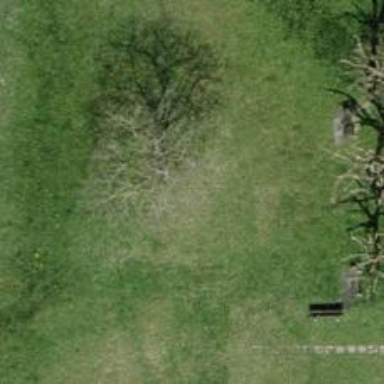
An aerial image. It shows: Tree with mixed leaves.